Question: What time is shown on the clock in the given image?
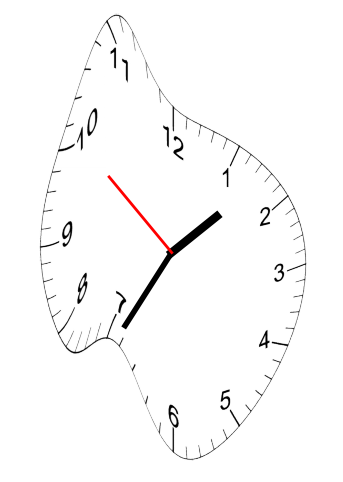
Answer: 01:34:51